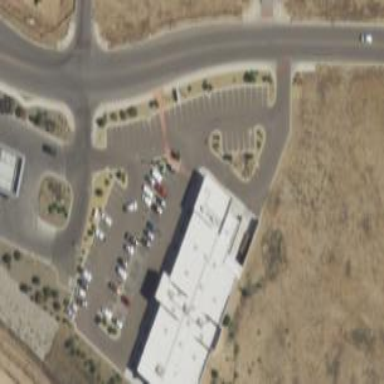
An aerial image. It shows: Retail building.